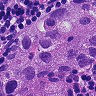
Metastatic tissue present: yes